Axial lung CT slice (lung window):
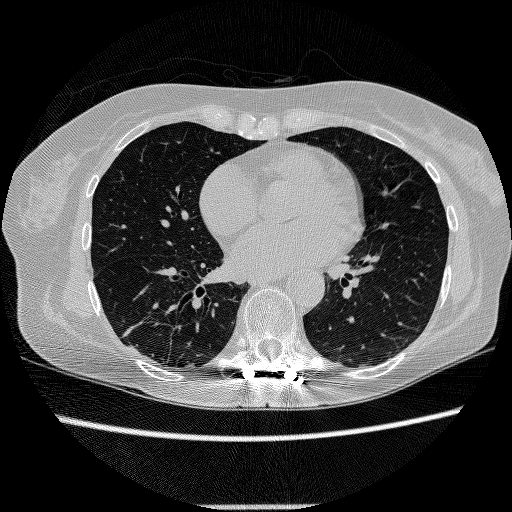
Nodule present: no